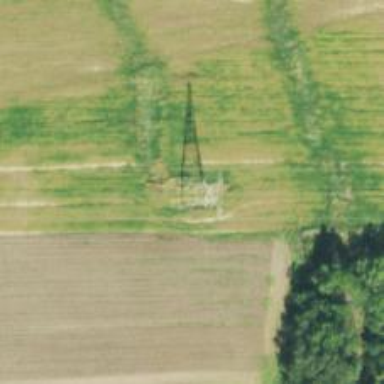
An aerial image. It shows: Lattice structure tower used for power distribution.